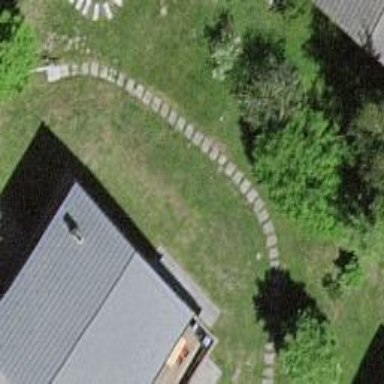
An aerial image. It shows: Set of steps on the road.